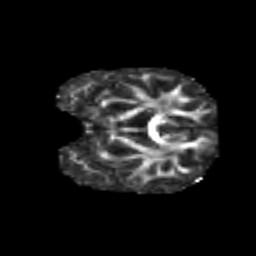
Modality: FA
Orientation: coronal
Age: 6
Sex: female
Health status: healthy